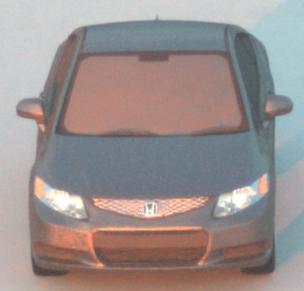
Make: Honda
Model: Civic Limousine 1.8
Detailed model: Civic (IX) Limousine
Model produced from: 2014/05
Model produced until: 2017/06
Doors: 4
Color: gray
Road condition: dry road
Daytime: sunrise or sunset
Contrast: medium contrast